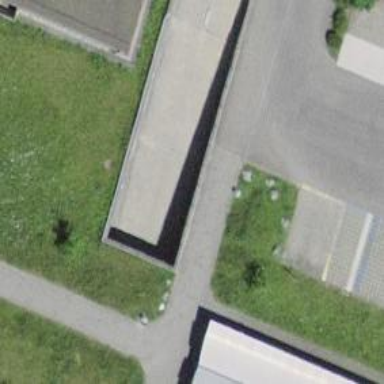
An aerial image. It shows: Parking entrance.